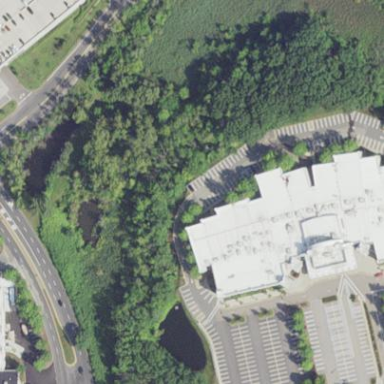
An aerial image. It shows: Cinema located in retail building.